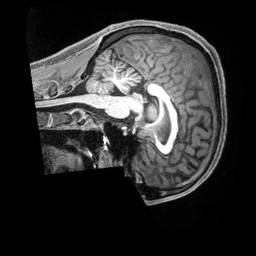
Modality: T1w
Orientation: sagittal
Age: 24
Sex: male
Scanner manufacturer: siemens
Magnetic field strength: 3 T
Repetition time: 2.3 s
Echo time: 0.00229 s